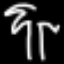
Label: palm tree